A bearing vibration time series has been folded into this square grayscale image, one row per segment of consecutive samples. Determine the bearing's health state. Answer with exactly one of: normal, inner_race, outer_race, ball.
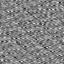
Answer: outer_race